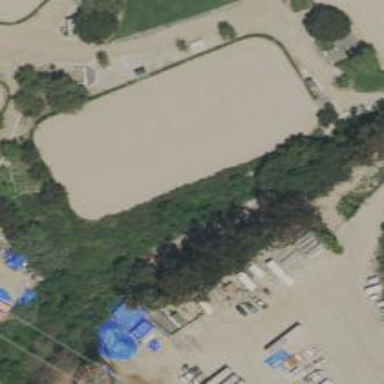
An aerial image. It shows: Equestrian sports pitch with sandy surface for leisure land activities.